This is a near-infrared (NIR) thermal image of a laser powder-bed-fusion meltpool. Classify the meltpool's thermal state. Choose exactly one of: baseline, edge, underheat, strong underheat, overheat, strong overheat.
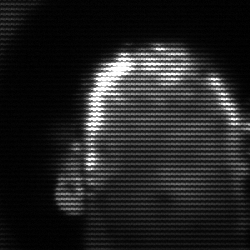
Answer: baseline